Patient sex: M
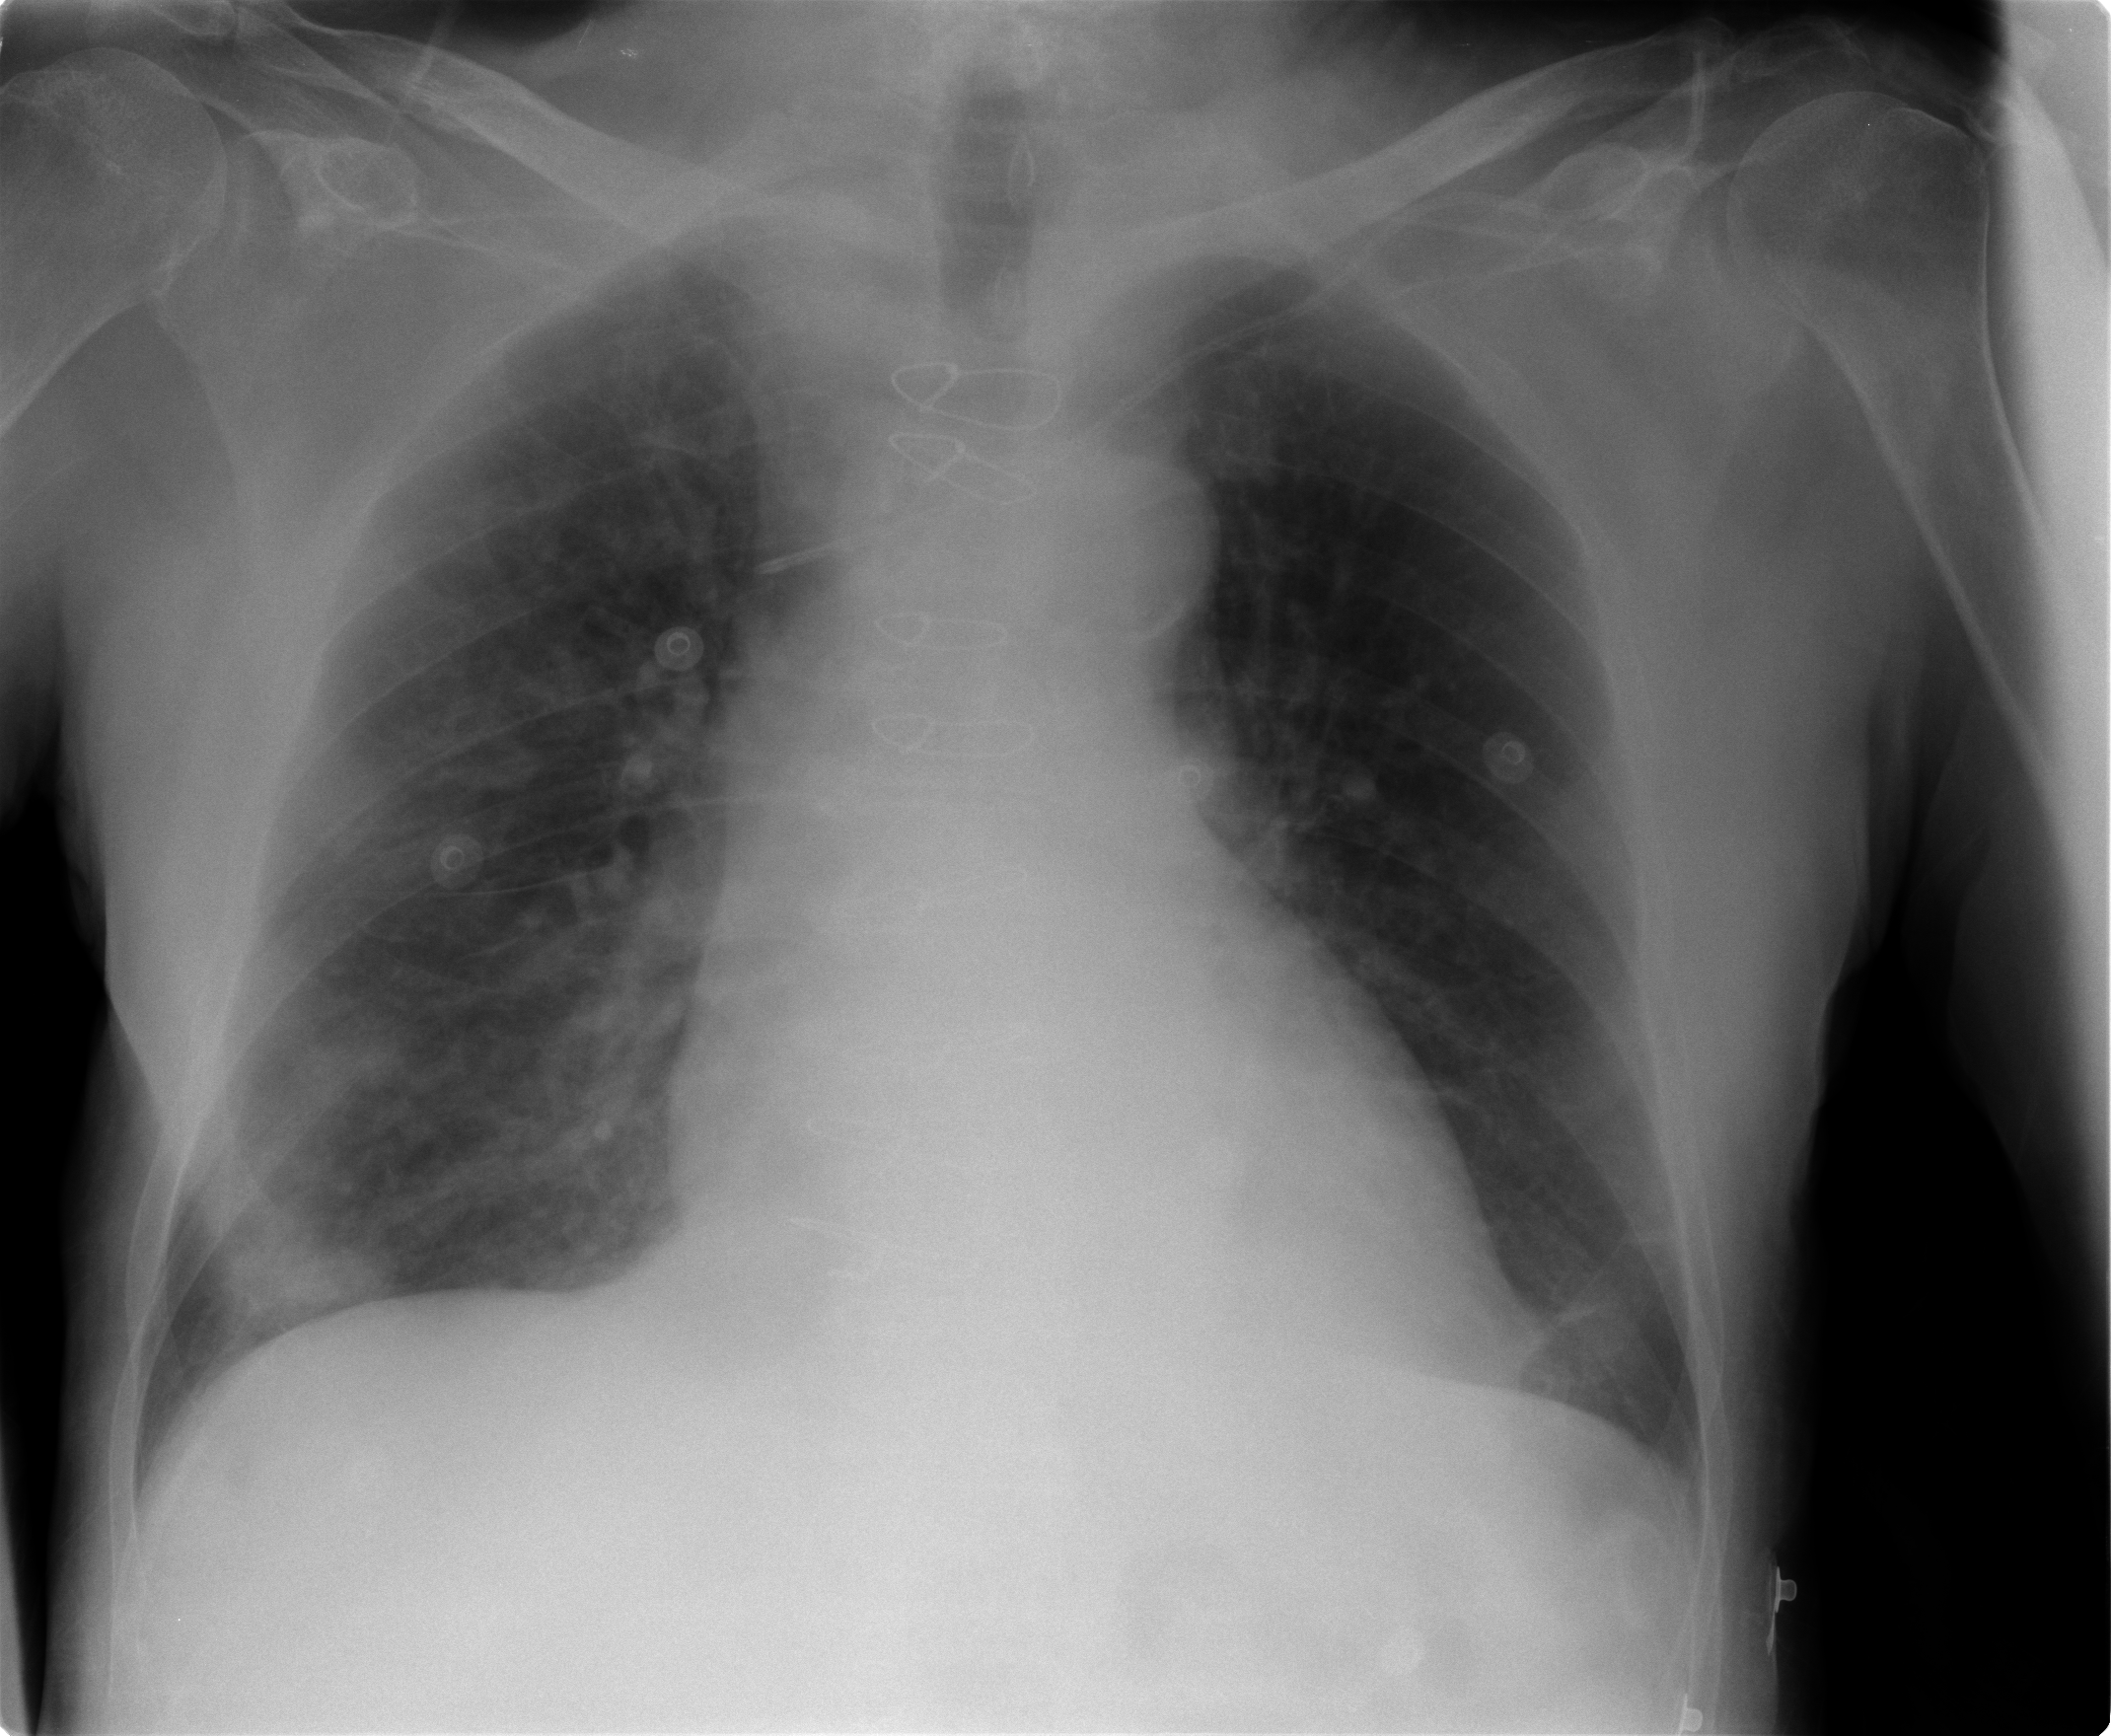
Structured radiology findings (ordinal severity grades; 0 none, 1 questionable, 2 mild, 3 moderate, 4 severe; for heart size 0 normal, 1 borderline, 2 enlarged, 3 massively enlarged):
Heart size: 0
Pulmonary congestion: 0
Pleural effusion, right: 0
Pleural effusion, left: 0
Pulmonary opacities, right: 2
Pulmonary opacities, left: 0
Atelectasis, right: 2
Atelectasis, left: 1